Field crop: maize
Growth stage: 2
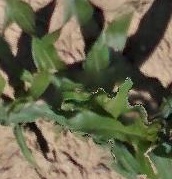
Species: maize